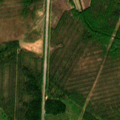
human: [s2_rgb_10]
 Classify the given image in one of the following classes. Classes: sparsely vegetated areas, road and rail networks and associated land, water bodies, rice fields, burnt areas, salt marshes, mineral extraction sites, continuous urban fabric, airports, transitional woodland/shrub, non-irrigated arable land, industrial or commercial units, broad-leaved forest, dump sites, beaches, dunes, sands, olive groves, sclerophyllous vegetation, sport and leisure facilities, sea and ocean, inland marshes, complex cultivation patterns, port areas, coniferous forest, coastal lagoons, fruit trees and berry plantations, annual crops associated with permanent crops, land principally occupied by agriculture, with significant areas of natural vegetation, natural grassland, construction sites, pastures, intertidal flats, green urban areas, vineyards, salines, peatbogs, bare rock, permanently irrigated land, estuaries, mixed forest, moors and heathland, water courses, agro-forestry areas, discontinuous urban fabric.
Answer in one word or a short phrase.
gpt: non-irrigated arable land, mixed forest, transitional woodland/shrub